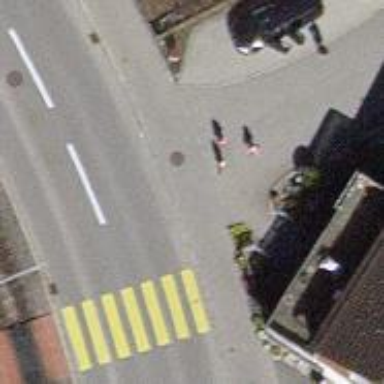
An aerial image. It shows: Unmarked crossing on the road.